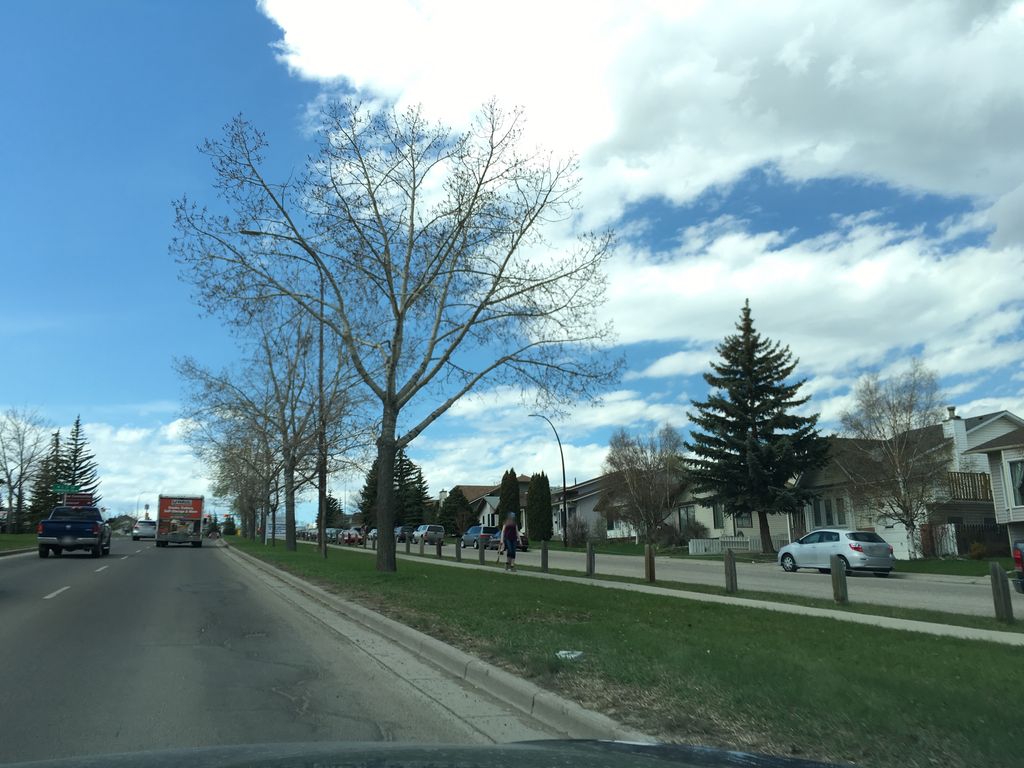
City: calgary